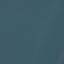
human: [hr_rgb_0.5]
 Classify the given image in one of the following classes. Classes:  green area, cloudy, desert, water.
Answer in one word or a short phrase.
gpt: water